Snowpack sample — Snodgrass Mountain, Crested Butte, Colorado (2/4/25, 12:06 PM MST)
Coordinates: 38.923, -106.968
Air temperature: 35 °F
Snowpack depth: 80 cm
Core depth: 80 cm
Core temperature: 32 °F
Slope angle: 14°, slope face: 78°
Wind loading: low
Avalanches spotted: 0
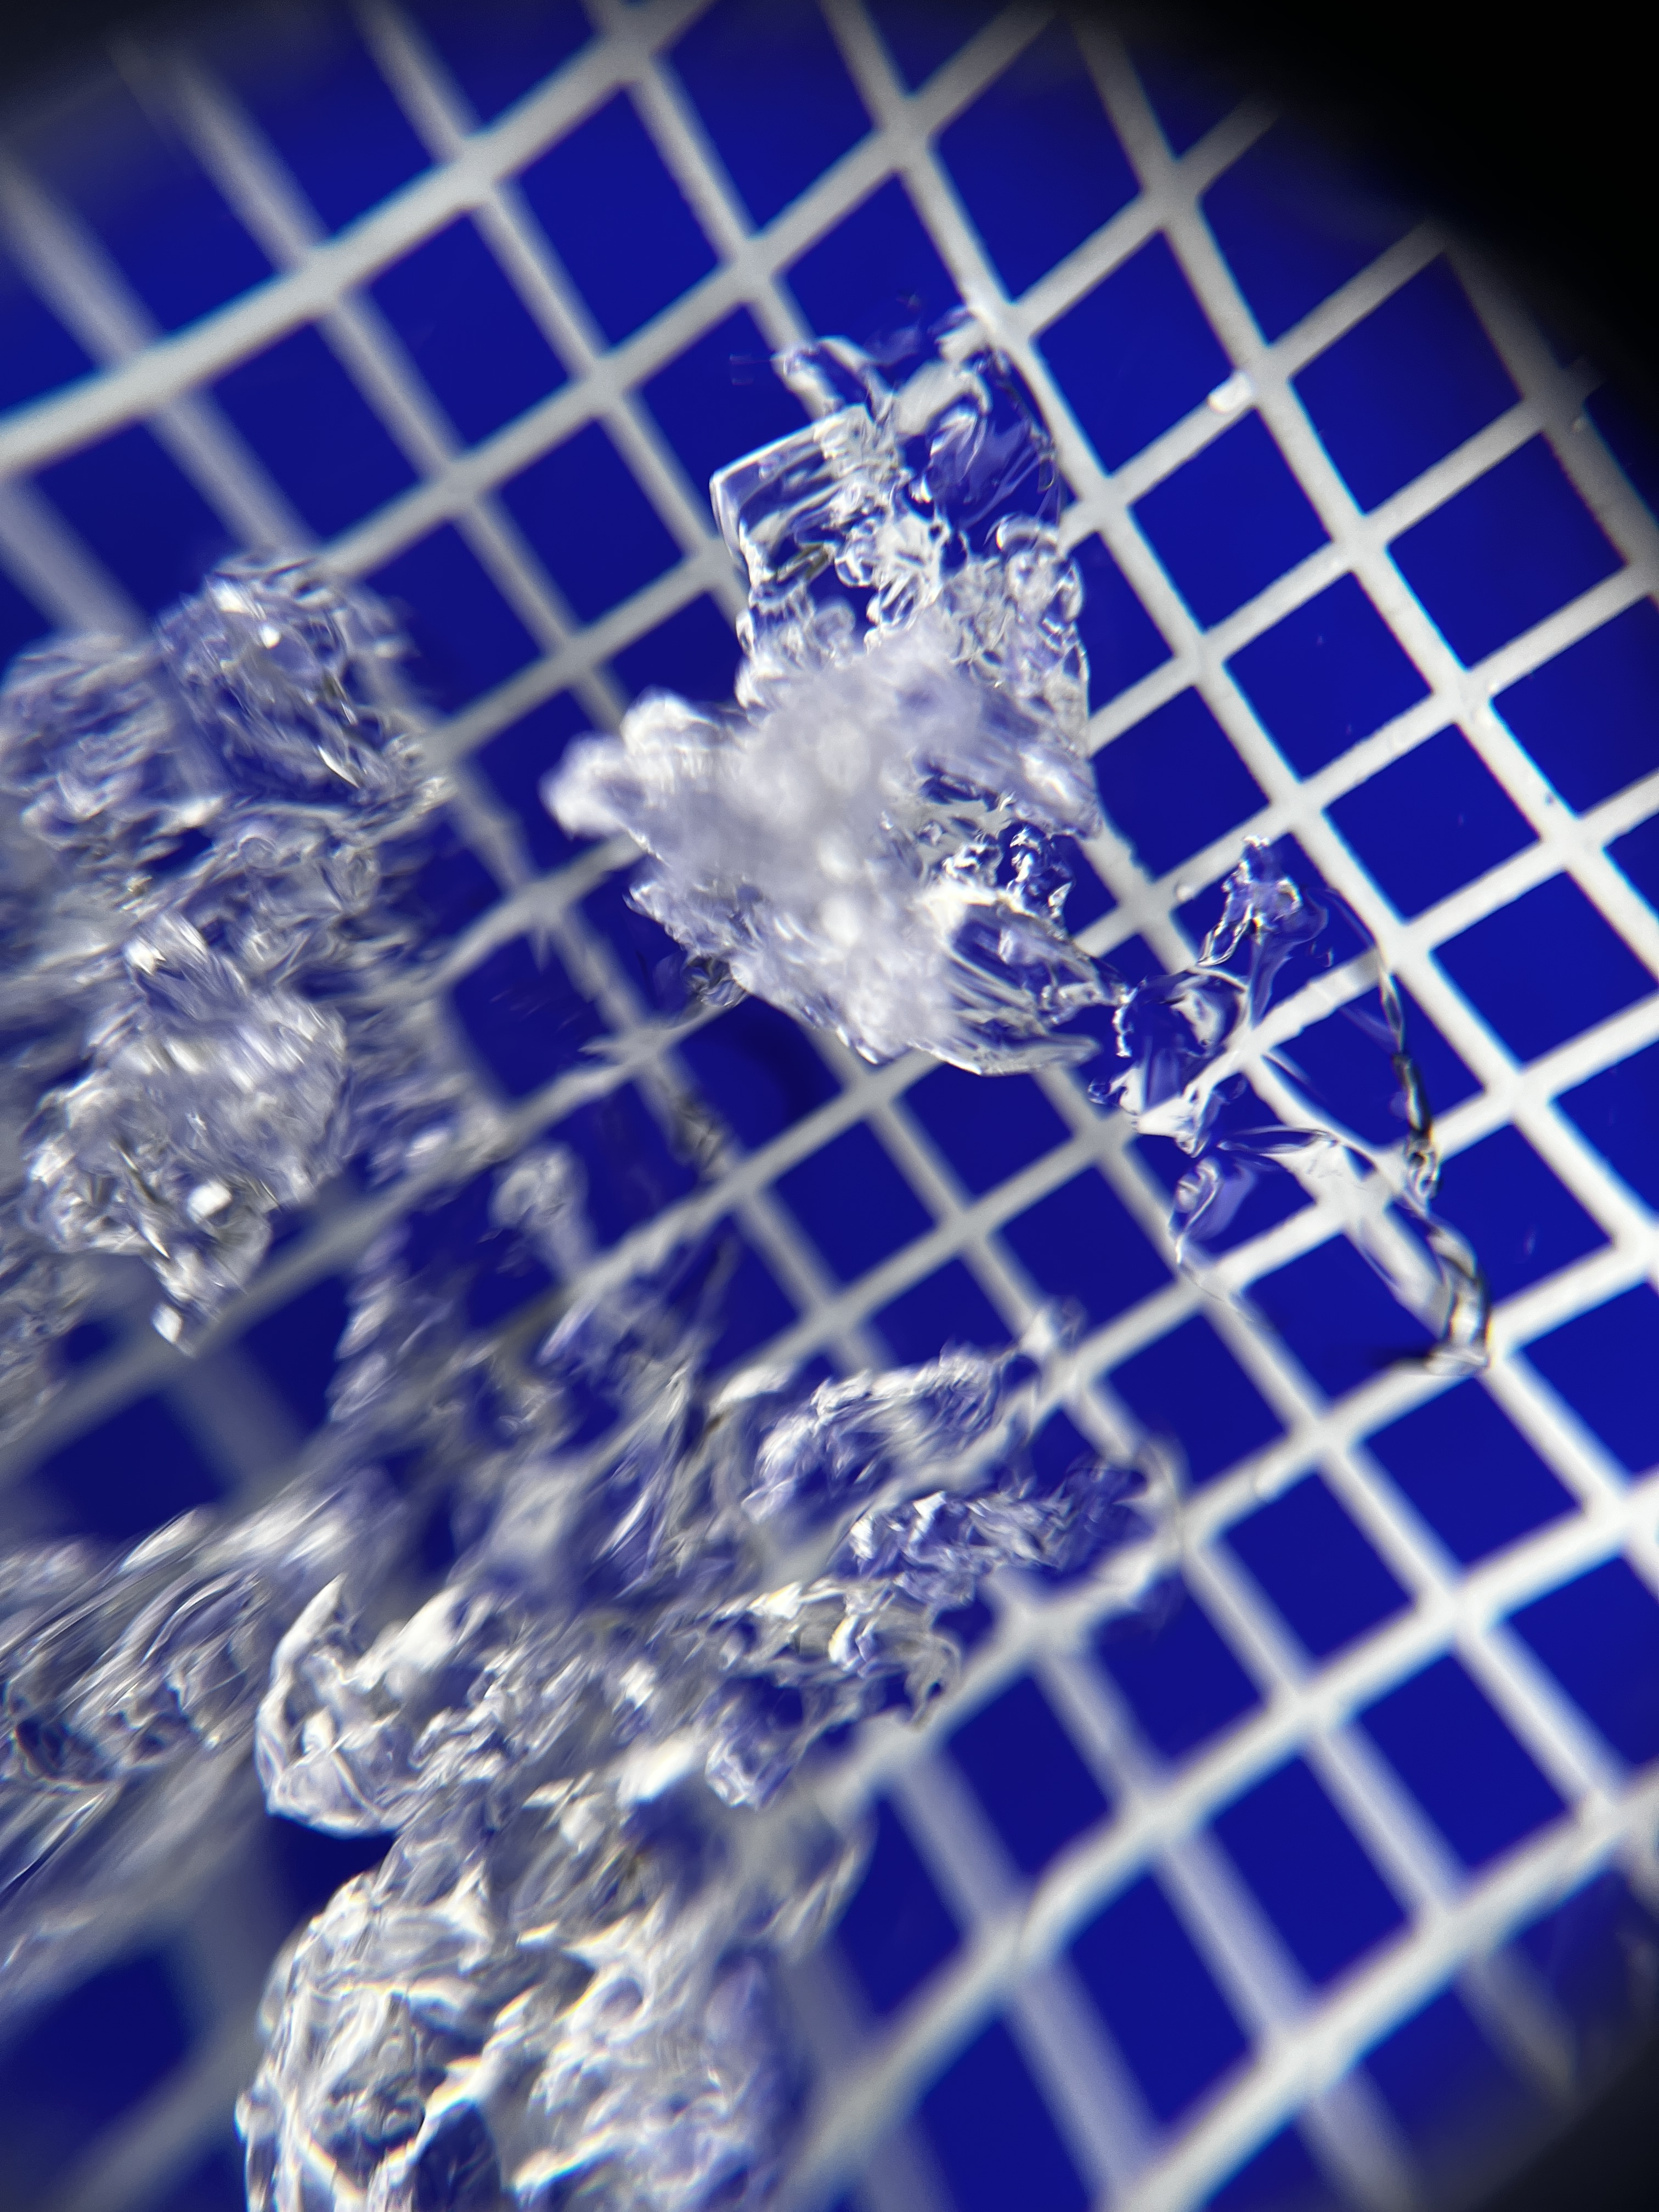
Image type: magnified_profile
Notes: No avalanches nearby, unusually warm weather for the last month reported by residents, Collected 25 yards from treeline